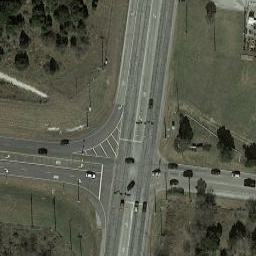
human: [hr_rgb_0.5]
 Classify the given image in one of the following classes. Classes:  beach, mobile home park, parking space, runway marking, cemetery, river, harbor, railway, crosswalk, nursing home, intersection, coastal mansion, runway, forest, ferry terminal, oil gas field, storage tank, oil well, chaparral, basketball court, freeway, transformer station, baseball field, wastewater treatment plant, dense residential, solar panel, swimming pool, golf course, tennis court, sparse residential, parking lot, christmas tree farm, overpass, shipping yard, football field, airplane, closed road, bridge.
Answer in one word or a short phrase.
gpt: intersection